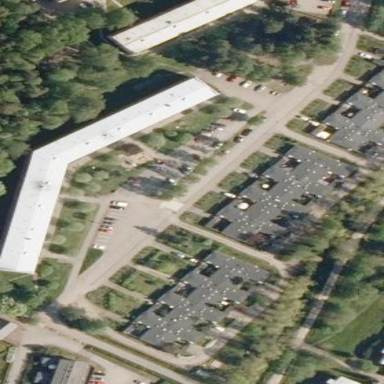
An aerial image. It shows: Terrace building with quadruple saltbox roof shape.